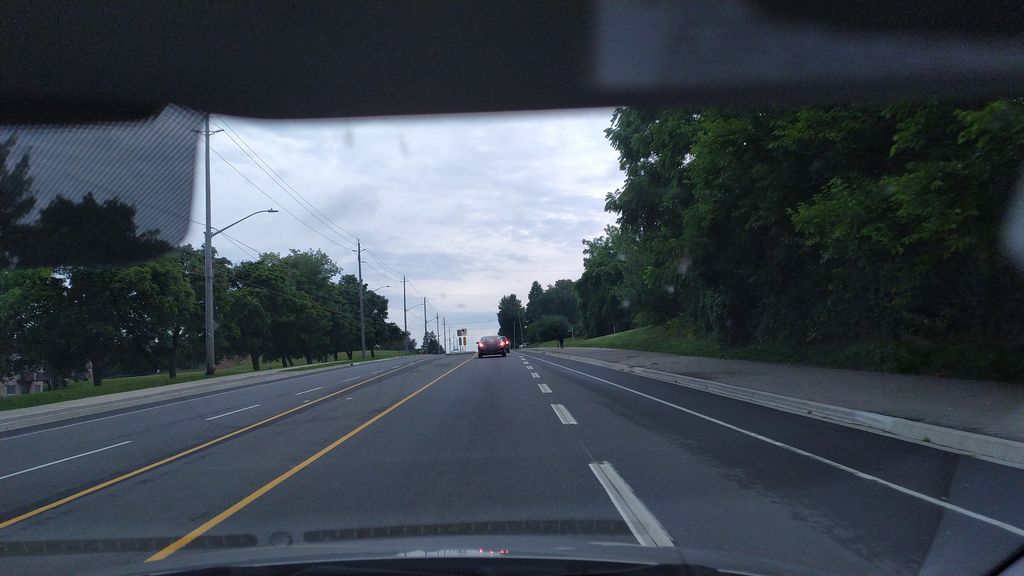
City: kitchener-waterloo